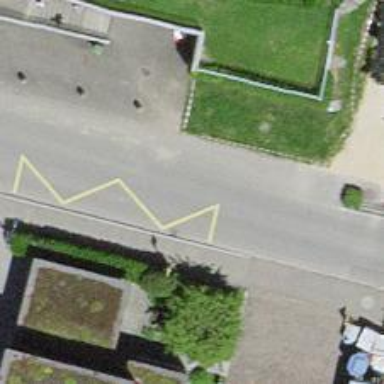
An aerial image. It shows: Bus stop with designated public transport stop position.